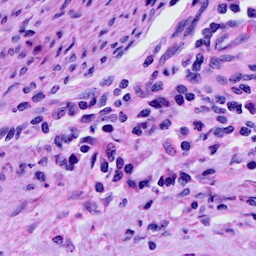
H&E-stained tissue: Cervix